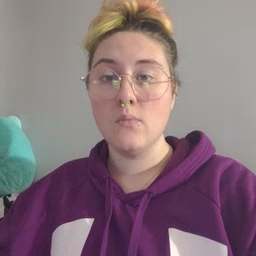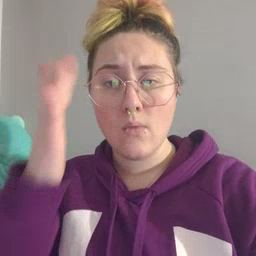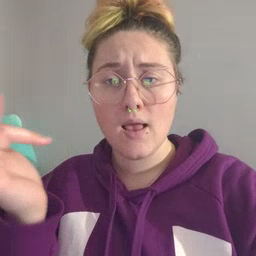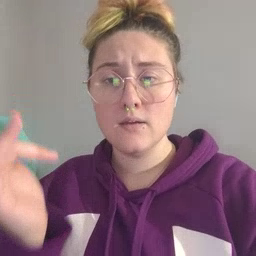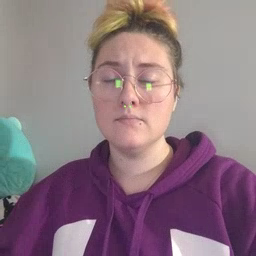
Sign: why